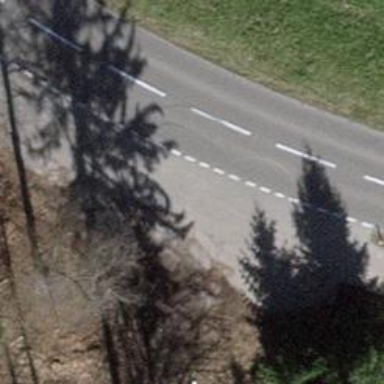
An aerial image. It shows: Tertiary road with asphalt surface.